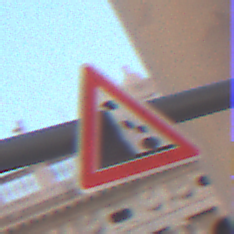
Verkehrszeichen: SteinschlagLinks
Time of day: SunriseSunset
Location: Outdoor (Urban)
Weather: Clear
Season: NotSpecified
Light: Natural